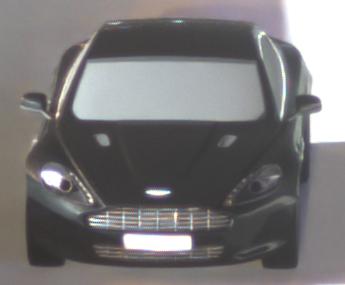
Make: Aston Martin
Model: Rapide
Detailed model: Rapide
Model produced from: 2010/03
Model produced until: 2013/07
Doors: 5
Color: black
Road condition: dry road
Daytime: night
Contrast: high contrast